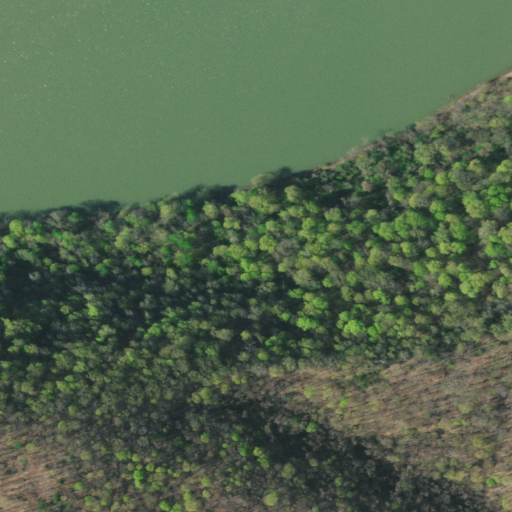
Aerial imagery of cliff(s) in Tennessee named Taylor Bluff containing open water, deciduous forest, mixed forest, and herbaceous wetlands